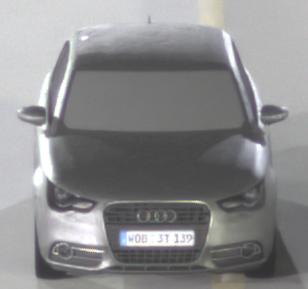
Make: Audi
Model: A1 Sportback 1.2 TFSI
Detailed model: A1 (8X) Sportback
Model produced from: 2012/03
Model produced until: 2014/11
Doors: 5
Color: gray
Road condition: dry road
Daytime: night
Contrast: high contrast